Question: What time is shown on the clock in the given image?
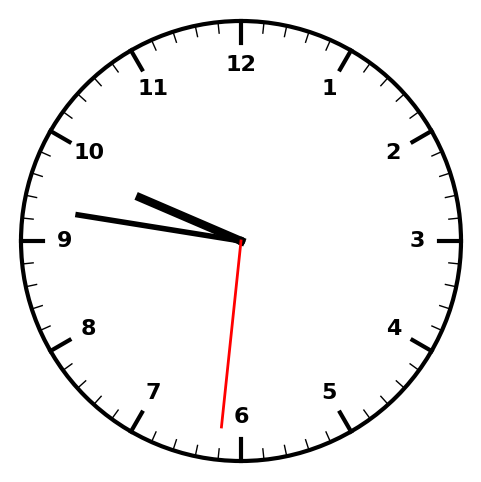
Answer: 09:46:31